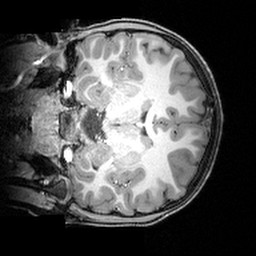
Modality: T1w
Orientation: coronal
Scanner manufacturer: siemens
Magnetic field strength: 3 T
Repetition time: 1.9 s
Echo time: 0.00397 s